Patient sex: M
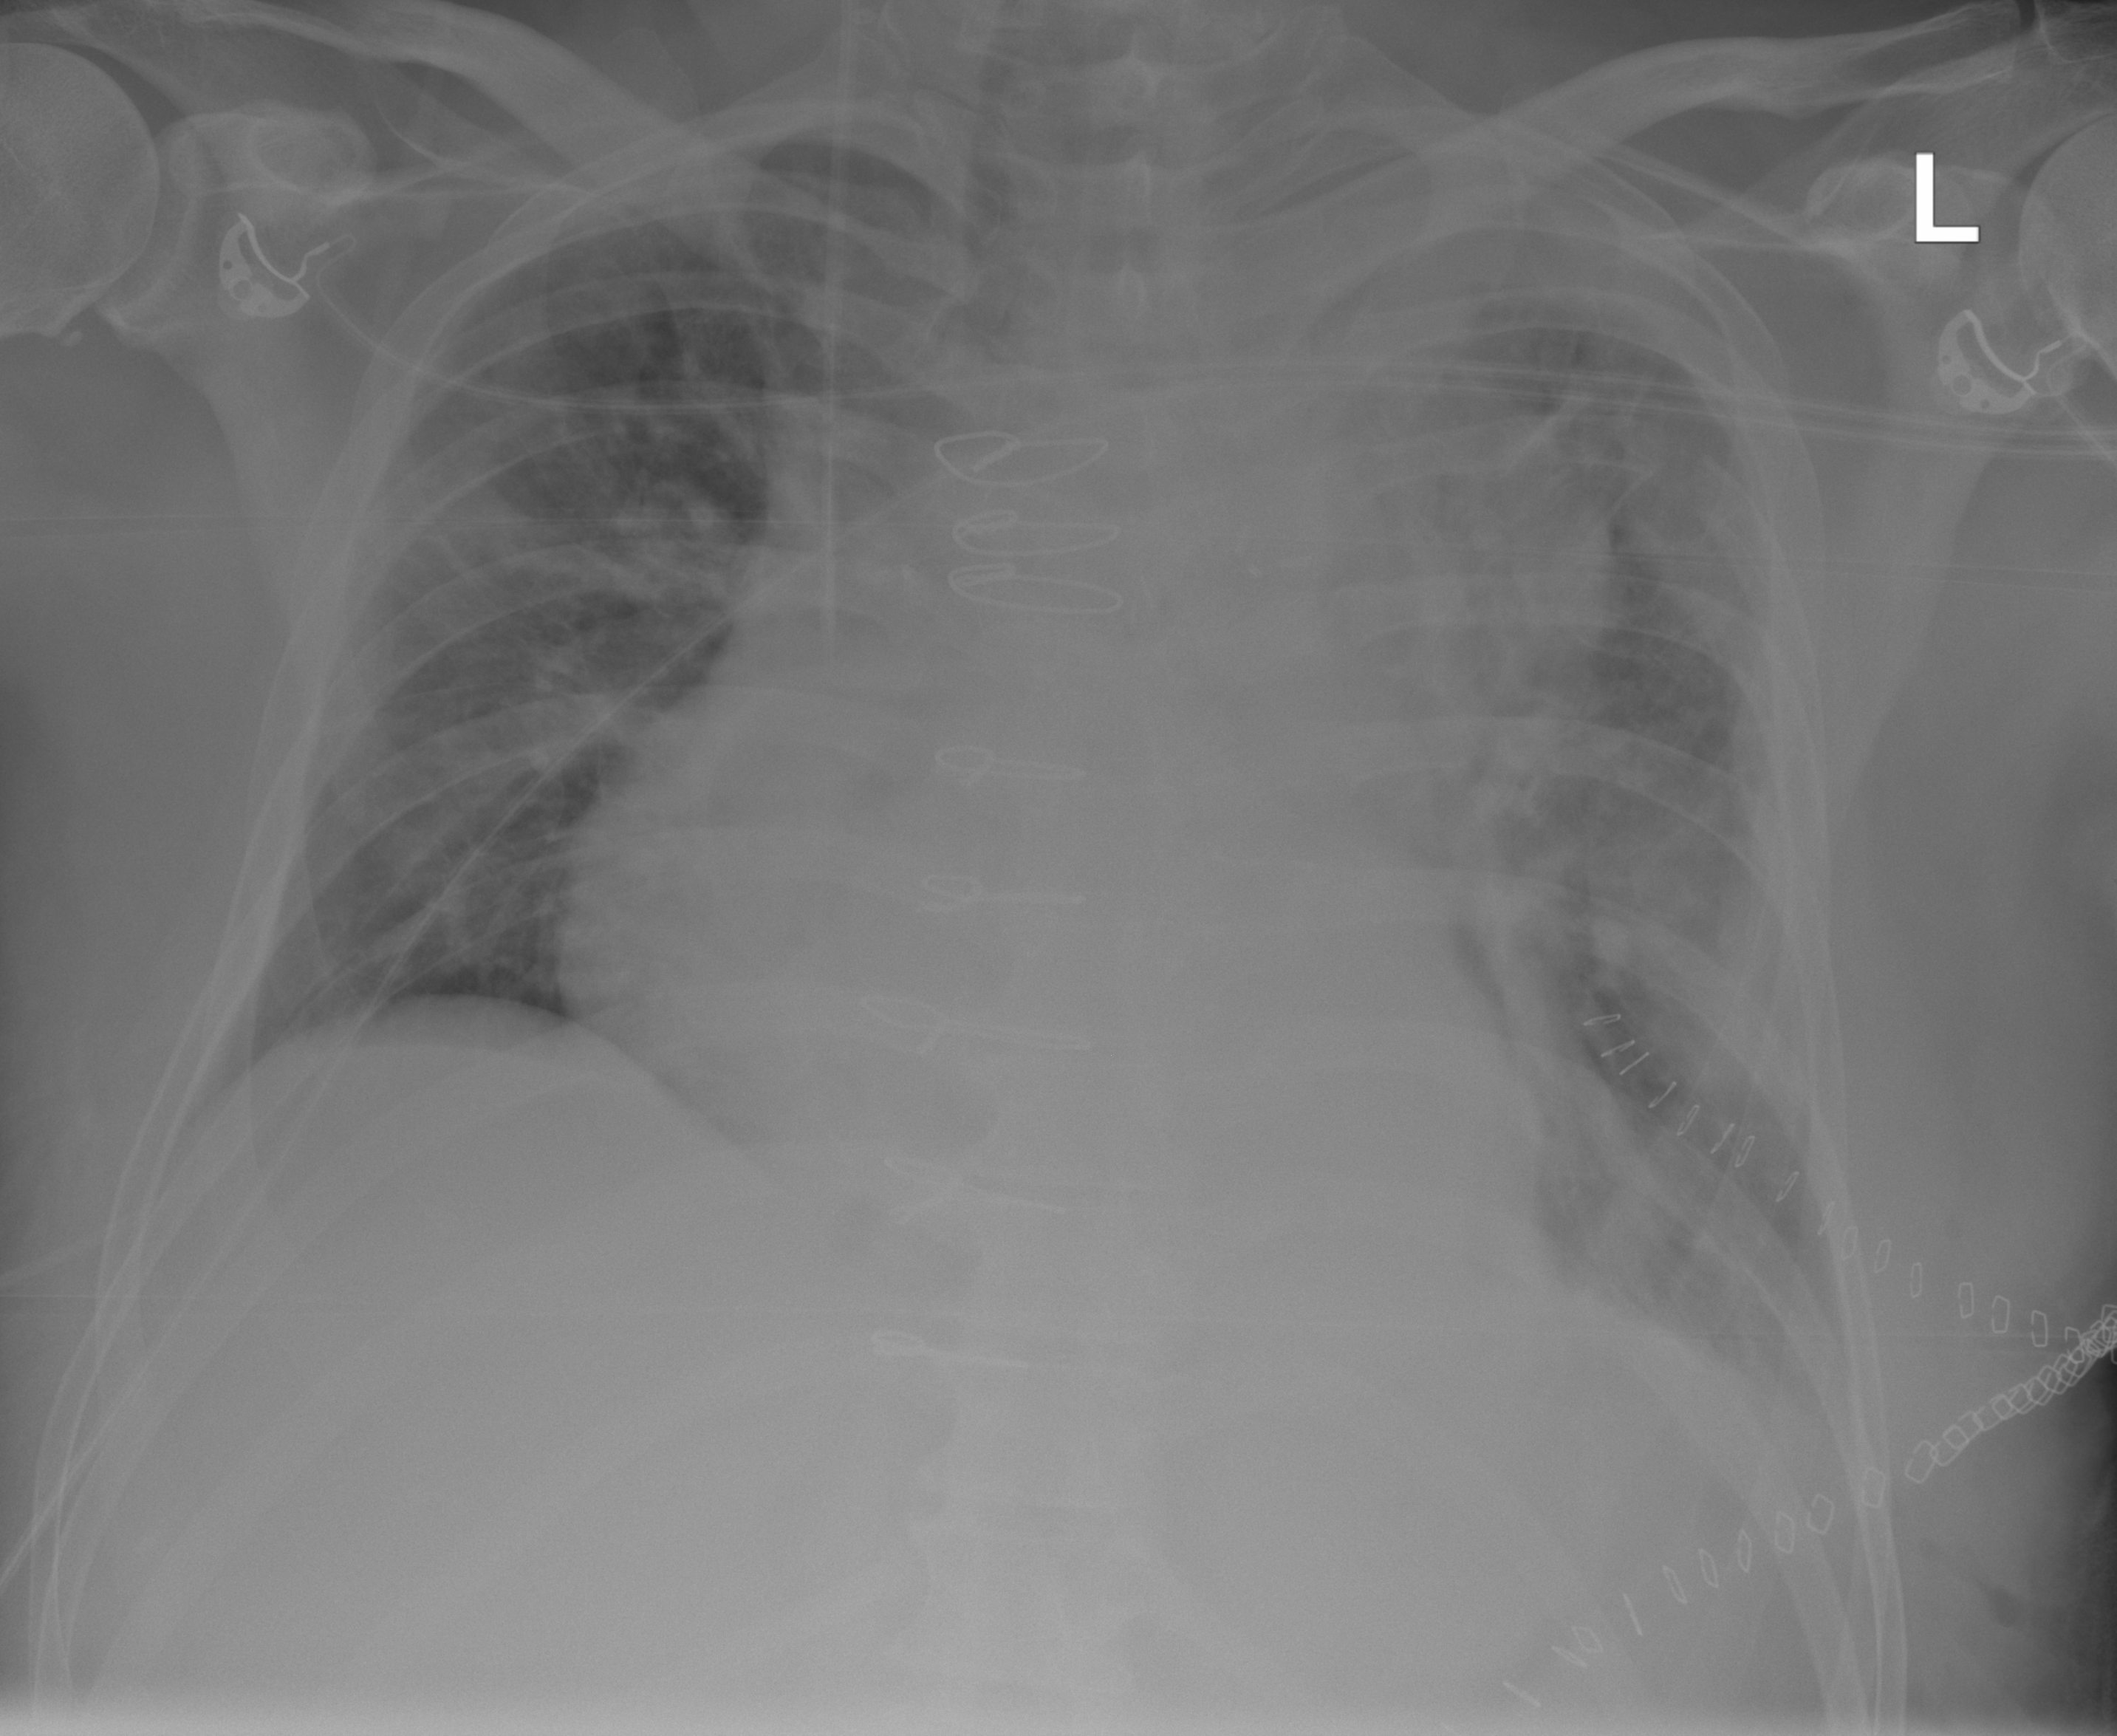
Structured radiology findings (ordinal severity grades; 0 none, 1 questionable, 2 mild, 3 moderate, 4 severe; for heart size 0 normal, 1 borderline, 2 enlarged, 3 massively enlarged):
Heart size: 3
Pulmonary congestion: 2
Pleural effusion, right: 0
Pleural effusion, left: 2
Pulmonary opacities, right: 2
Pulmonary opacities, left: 2
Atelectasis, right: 2
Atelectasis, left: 3